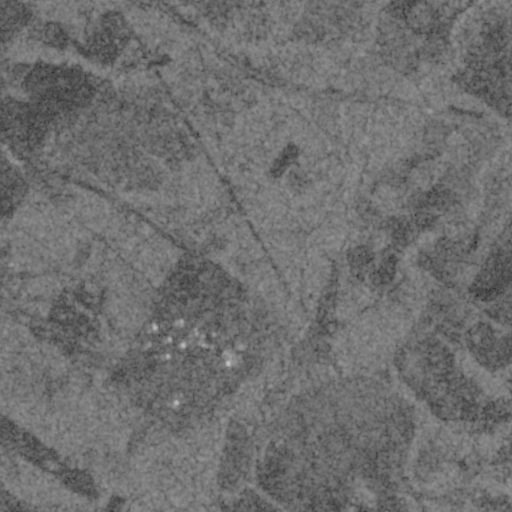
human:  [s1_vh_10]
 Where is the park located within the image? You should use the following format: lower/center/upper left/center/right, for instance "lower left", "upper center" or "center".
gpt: The park is located in the upper left of the image.
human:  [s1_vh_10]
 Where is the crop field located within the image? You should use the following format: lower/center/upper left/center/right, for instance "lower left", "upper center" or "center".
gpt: There is no crop field in the image.

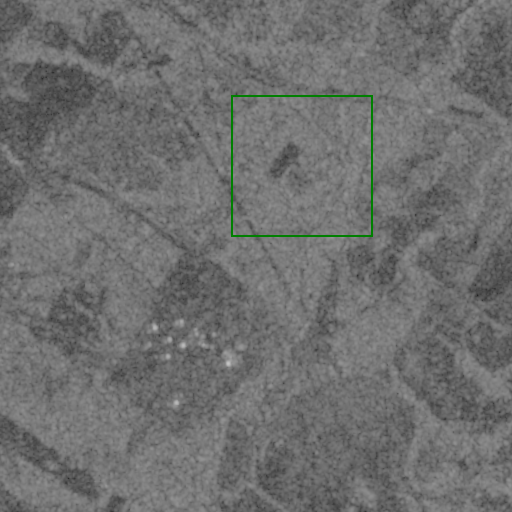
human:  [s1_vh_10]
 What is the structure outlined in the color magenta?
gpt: There is no magenta outline.
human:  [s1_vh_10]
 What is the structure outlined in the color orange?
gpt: There is no structure outlined in orange.